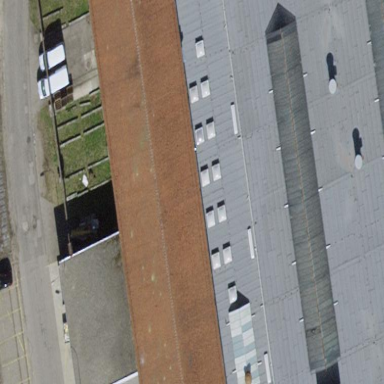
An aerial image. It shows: Commercial building.